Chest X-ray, PA view. Patient: 43 years old, sex M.
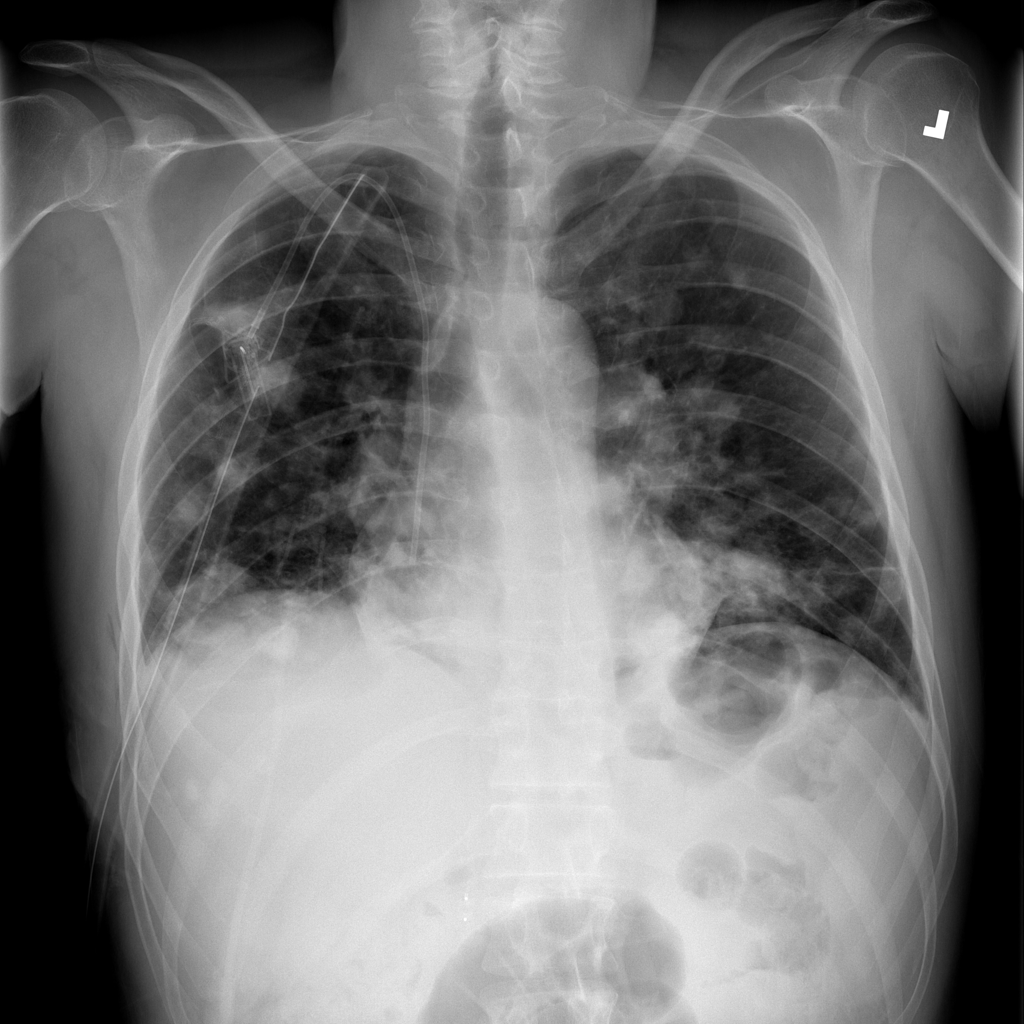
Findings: No Finding